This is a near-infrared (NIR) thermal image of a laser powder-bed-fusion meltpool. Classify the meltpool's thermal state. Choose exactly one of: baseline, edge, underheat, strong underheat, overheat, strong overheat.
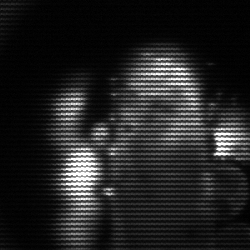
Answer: strong underheat